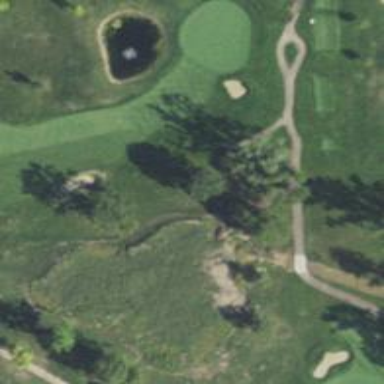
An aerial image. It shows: Footway that resembles golf path.